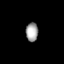
Tissue: prostate
Cell type: Fibroblasts
Senescence score: 0.7368
Nuclear area (px): 222
Mean DAPI intensity: 164.775